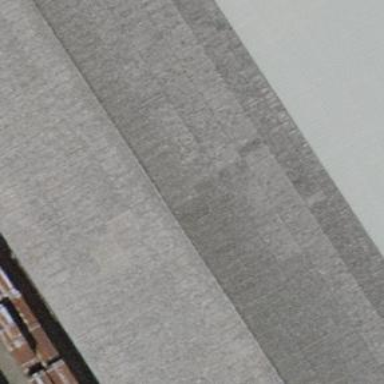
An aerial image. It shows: Industrial building.